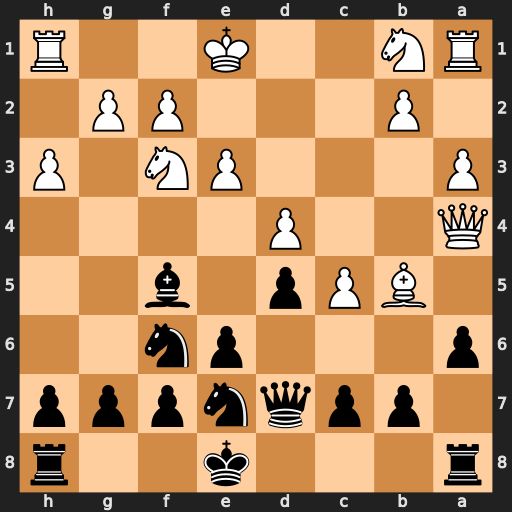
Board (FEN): r3k2r/1ppqnppp/p3pn2/1BPp1b2/Q2P4/P3PN1P/1P3PP1/RN2K2R
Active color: b
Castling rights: KQkq
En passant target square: -
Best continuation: Qxb5 Qxb5+ axb5